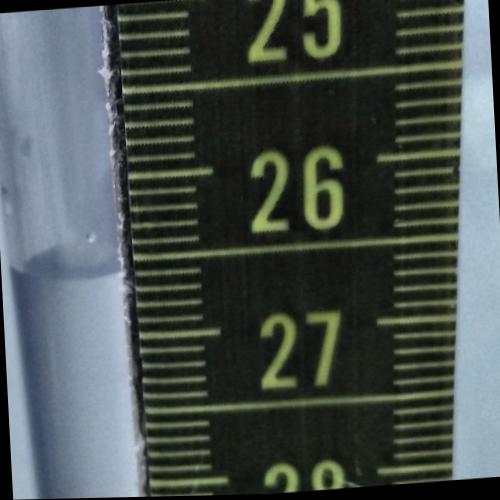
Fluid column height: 26.6 cm